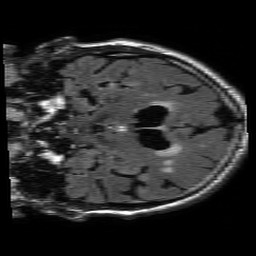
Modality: FLAIR
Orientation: coronal
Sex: male
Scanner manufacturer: philips
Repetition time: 11 s
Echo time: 0.125 s